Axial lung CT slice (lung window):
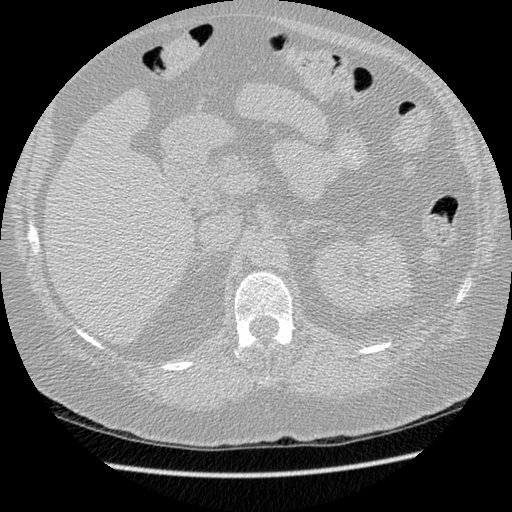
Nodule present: no